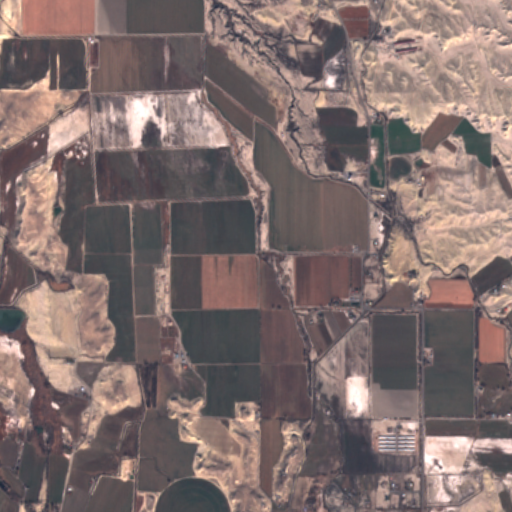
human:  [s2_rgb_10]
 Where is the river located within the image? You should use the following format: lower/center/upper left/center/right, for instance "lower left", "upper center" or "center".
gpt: The river is located in the left of the image.
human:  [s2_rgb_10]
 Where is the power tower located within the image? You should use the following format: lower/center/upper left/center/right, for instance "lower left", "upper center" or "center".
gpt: There is no power tower in the image.